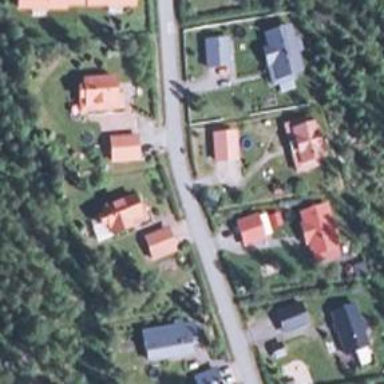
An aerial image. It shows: Living street.